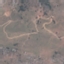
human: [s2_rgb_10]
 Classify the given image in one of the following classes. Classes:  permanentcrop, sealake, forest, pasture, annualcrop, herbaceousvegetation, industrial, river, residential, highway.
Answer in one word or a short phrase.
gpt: HerbaceousVegetation